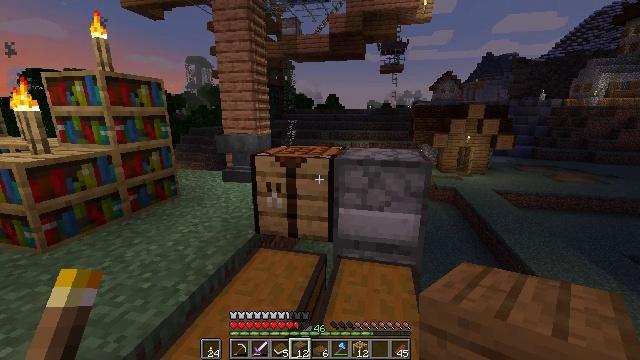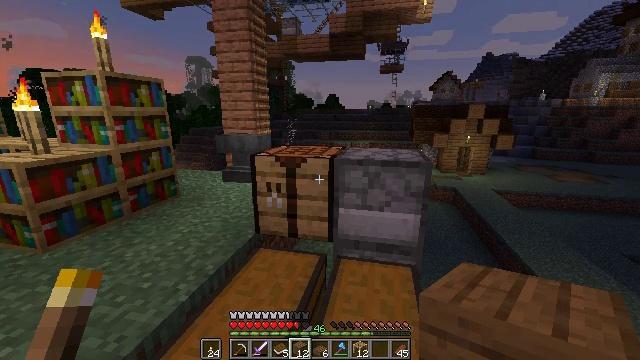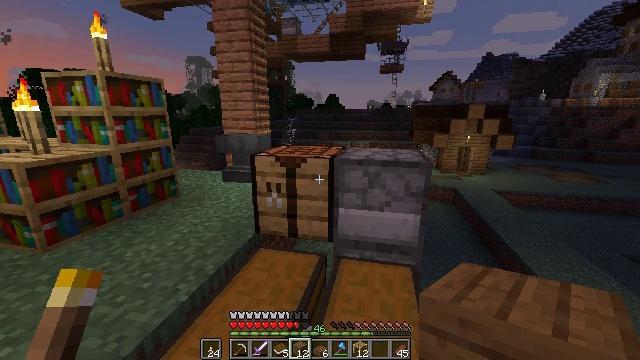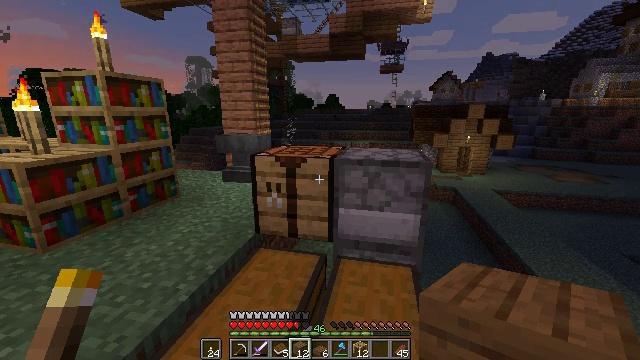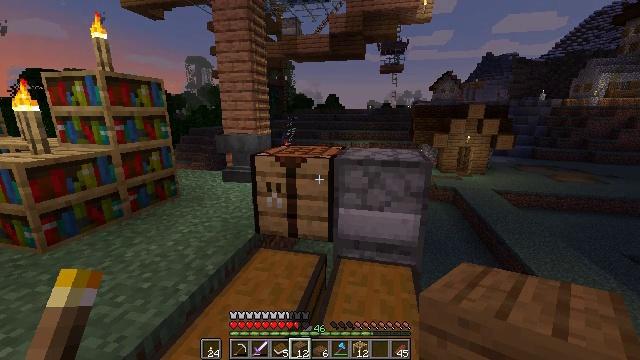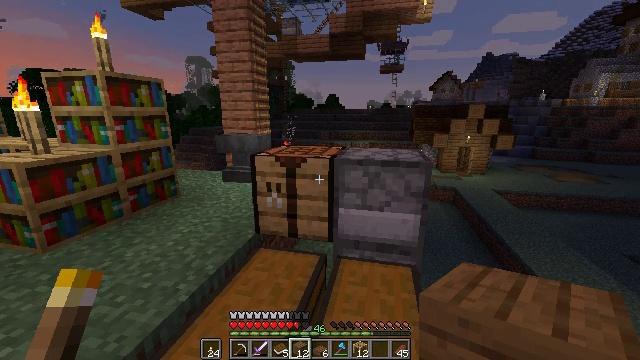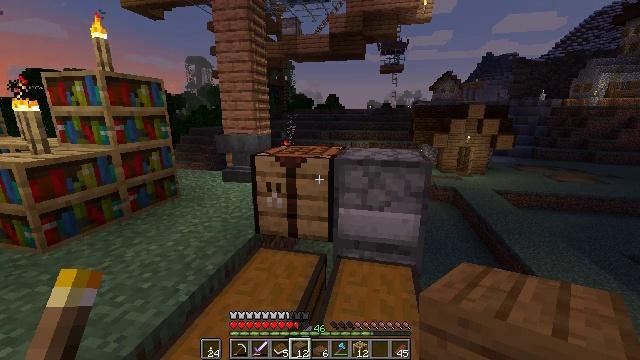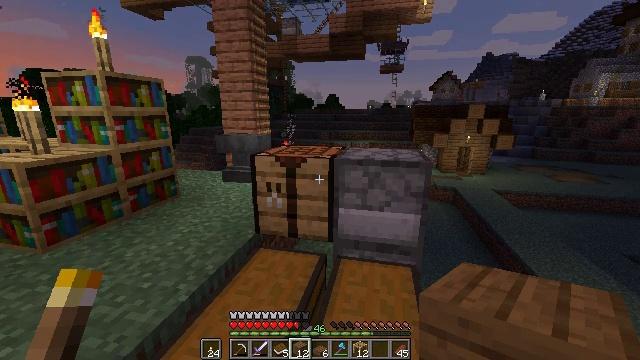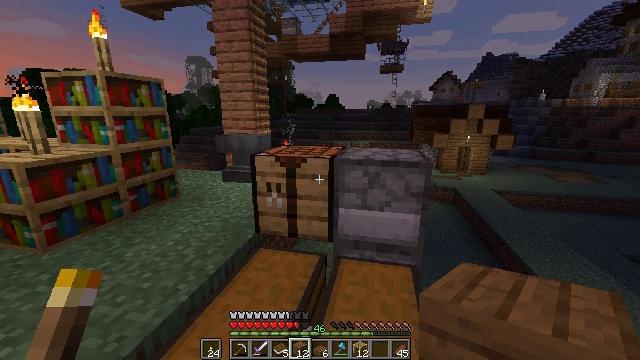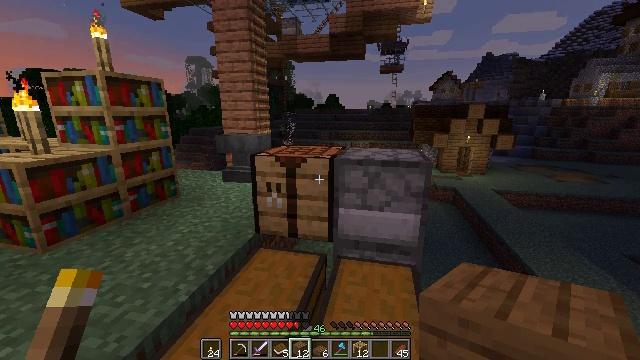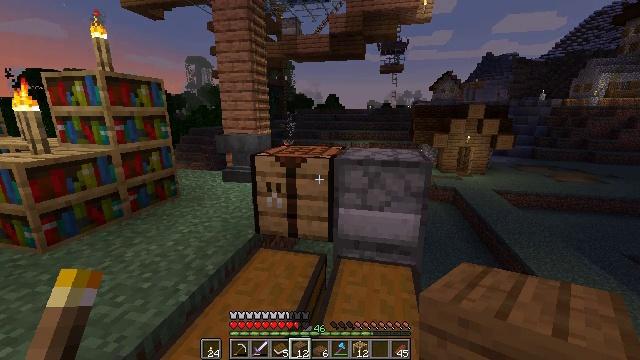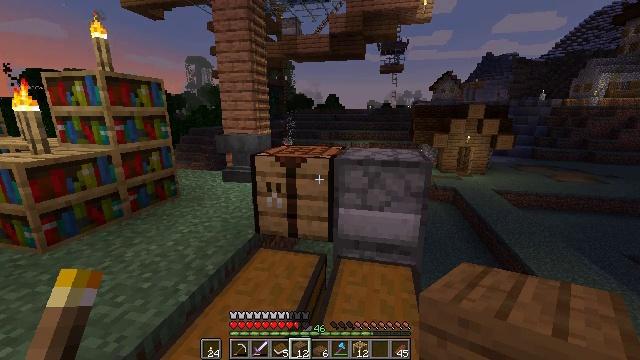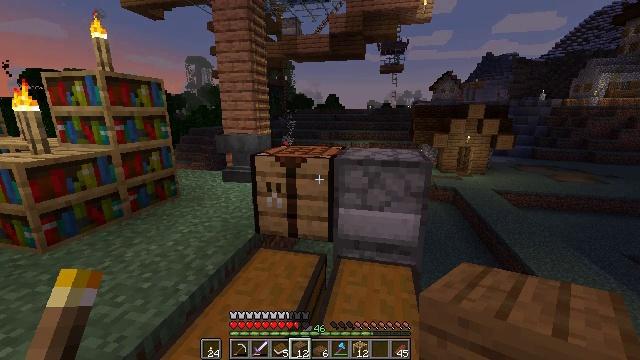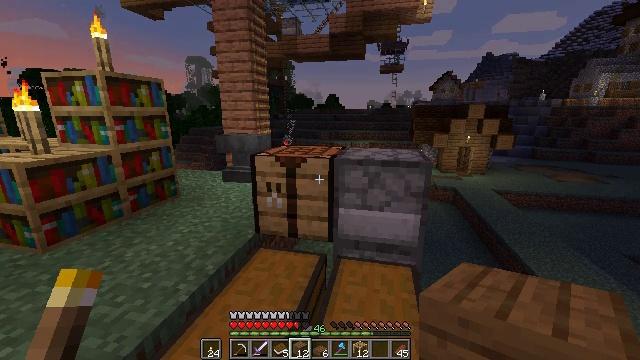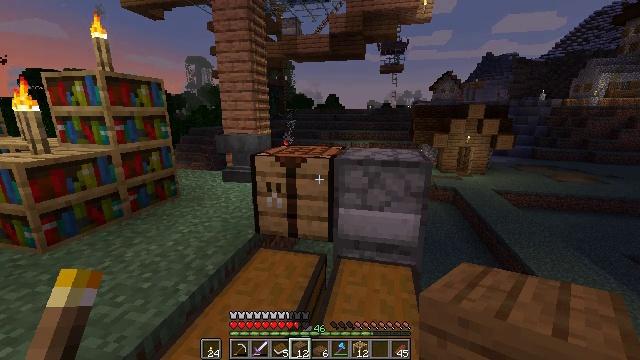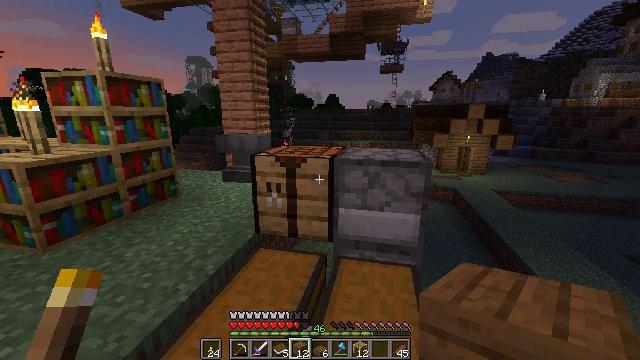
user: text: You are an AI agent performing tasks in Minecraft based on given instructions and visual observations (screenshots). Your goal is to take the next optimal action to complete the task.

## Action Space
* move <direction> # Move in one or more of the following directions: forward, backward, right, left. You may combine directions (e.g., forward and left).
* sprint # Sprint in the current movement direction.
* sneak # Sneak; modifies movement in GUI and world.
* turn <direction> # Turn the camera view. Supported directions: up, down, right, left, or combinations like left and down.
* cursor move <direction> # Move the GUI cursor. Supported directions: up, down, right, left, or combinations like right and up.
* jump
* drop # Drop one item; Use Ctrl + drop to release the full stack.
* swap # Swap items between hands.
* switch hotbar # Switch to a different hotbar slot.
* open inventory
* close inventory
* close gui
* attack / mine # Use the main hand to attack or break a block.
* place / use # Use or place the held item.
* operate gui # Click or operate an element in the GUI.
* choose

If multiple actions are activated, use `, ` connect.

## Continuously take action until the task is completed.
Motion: motion action
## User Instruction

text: With the crafting table, create a spruce fence gate from sticks and planks.
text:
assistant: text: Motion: no_op
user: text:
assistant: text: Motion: no_op
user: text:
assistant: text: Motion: no_op
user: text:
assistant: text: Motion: no_op
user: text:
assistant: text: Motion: no_op
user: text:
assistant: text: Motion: no_op
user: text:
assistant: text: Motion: no_op
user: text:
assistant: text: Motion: no_op
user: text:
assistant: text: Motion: no_op
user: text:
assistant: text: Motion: no_op
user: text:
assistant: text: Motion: no_op
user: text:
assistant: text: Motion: no_op
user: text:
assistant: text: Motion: no_op
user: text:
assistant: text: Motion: no_op
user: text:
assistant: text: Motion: no_op
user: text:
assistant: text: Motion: no_op
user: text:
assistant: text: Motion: no_op
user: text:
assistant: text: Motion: no_op
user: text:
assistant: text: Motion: no_op
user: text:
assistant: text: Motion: no_op
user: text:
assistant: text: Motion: no_op
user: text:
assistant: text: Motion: no_op
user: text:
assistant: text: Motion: no_op
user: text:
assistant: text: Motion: no_op
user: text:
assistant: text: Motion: no_op
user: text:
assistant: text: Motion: turn left and down
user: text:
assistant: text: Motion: turn down
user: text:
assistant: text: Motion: no_op
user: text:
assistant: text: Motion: no_op
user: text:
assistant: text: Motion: no_op